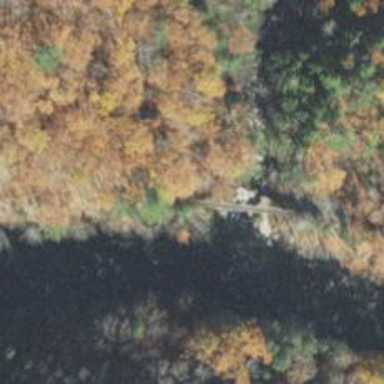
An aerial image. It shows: Abandoned railway track on bridge.